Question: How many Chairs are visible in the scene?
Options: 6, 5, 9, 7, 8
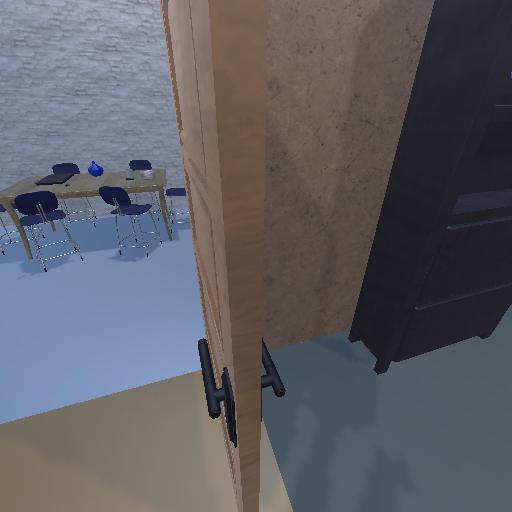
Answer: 6